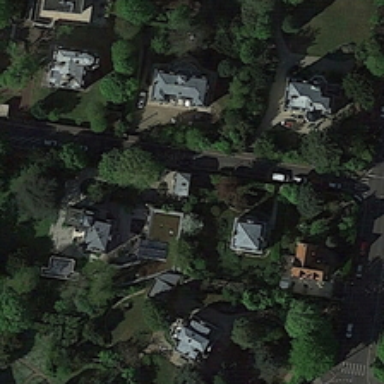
Some buildings and many green trees are in a medium residential area .